Current action and preconditions to check: trajectory_clear

Your task: For each precondition in the list above, predict whether it will hold at this action.

Consider the current scene as observed from the mobile robot's camera, and analyze the predicted future states of all dynamic agents (e.g., people, animals, vehicles, or any moving entities) within the NEXT SECOND.

IMPORTANT: Only answer "very likely" if you are absolutely certain—based on strong, clear evidence—that a dynamic agent will violate the precondition in the predicted future state. Do NOT answer "very likely" for unlikely, ambiguous, or low-probability risks.

Ask yourself for each precondition: Is there a high probability, with clear and convincing evidence, that the predicted future states of any dynamic agent will interfere with the predicted future state of the currently executing action within the NEXT SECOND, causing that precondition to fail?

Assess the risk level based on these predictions. Use "likely" or "very likely" if motions create a clear risk of interference.

Use "neutral" or "improbable" if agents are nearby but their predicted paths are clearly diverging or non-conflicting.

Failure Risk Categories: "very improbable", "improbable", "neutral", "likely", "very likely"

Answer Format: Output ONLY the probability_of_failure value from these categories: "very improbable", "improbable", "neutral", "likely", "very likely"

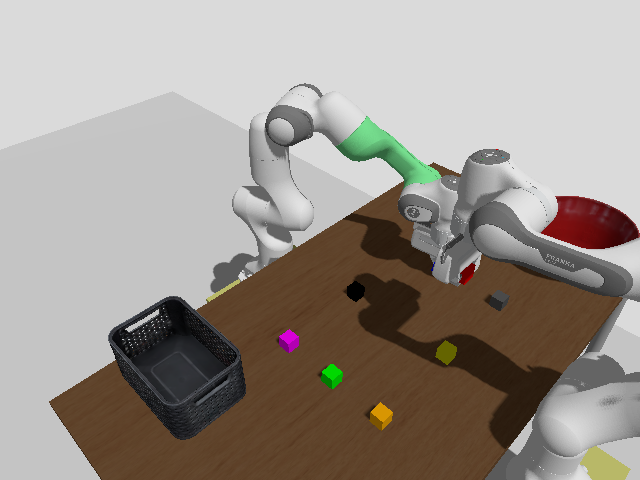

Answer: very improbable